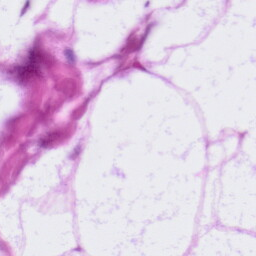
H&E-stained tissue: LymphNode